Field crop: maize
Growth stage: 2
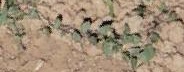
Species: convolvulus